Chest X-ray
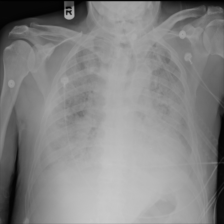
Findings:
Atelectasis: negative
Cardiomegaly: negative
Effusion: negative
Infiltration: positive
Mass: negative
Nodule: negative
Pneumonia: negative
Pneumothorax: negative
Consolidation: negative
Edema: negative
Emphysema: negative
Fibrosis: negative
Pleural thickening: negative
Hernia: negative